Question: This is the error message

I have imported 'Foundation' but it did not fix the problem. What import am I missing?
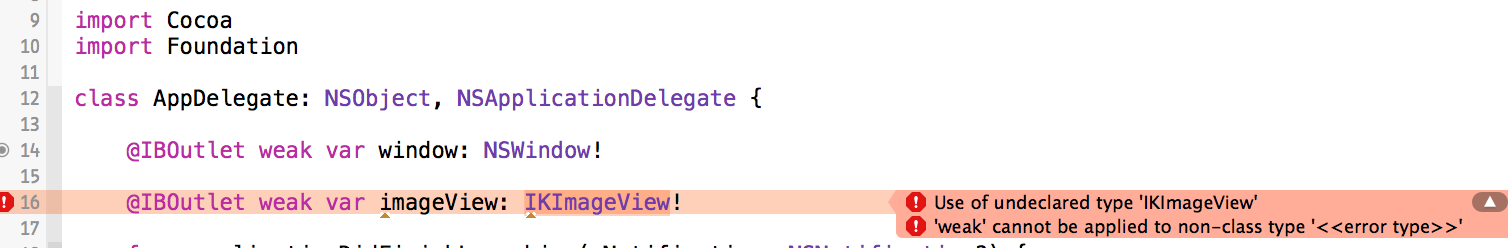
Answer: 'IKImageView' class is in Quartz.framework . Add this framework to your project and Import this framework 'import Quartz'.